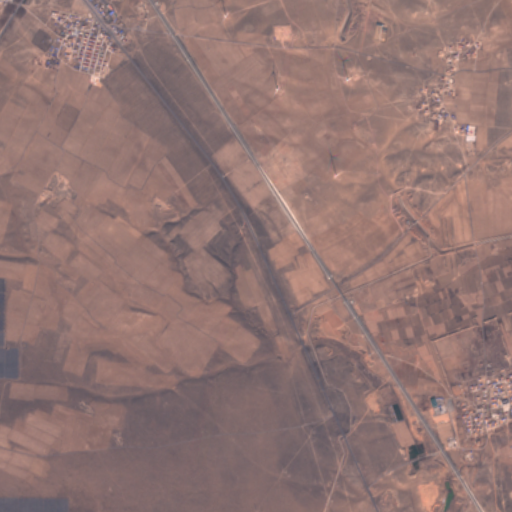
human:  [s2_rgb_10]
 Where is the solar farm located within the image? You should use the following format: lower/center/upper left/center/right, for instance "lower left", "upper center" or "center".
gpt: The solar farm is located in the lower left of the image.
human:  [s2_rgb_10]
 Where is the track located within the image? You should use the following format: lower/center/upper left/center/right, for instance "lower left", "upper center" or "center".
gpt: There is no track in the image.